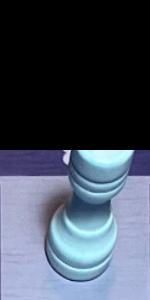
Label: Rook_White